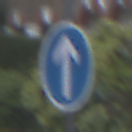
Verkehrszeichen: VorgeschriebeneFahrtrichtungGeradeaus
Umgebung: Outdoor, Urban
Tageszeit: MorningAfternoon
Wetter: Overcast
Licht: Natural
Jahreszeit: NotSpecified
Kontrast: LowContrast